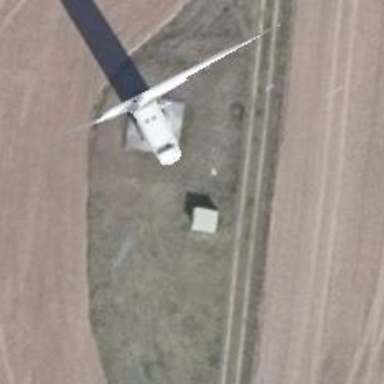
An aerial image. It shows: Wind turbine generating power.